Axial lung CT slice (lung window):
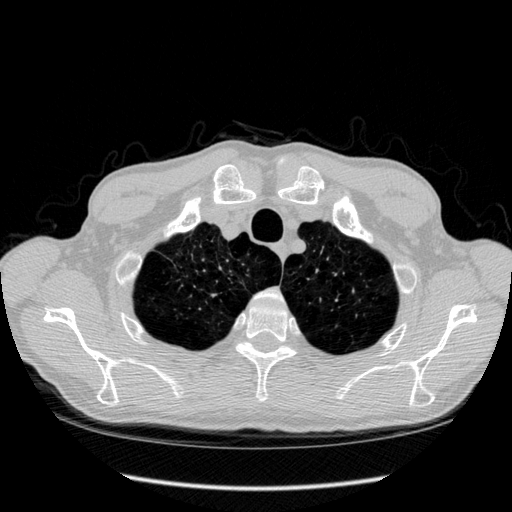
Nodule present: no